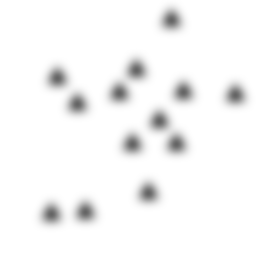
Squares: 0
Triangles: 13
Stars: 0
Total shapes: 13